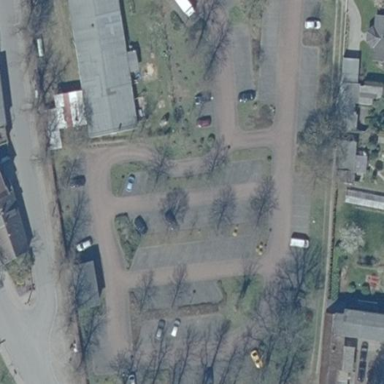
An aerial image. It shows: Parking area with paving stones surface.